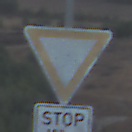
Verkehrszeichen: VorfahrtGewaehren
Zusatzzeichen unten: Entfernungsangaben3
Umgebung: Outdoor, Nature
Tageszeit: SunriseSunset
Wetter: Clear
Licht: Natural
Jahreszeit: NotSpecified
Kontrast: LowContrast